Question: Is there a way to save all unsaved documents (files with the '*' in the VS editor tab) using DTE or something else in a VSIX command?

I'm creating a command that reads the current document's syntax tree, but I cannot access unsaved changes made to that document, so I wish to save all files open in the editor before running my code.
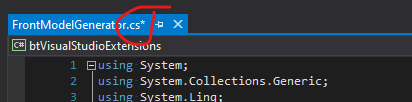
Answer: '''
DTE.ExecuteCommand("File.SaveAll");
'''
This will execute the Save All command, as if you executed it from GUI:
<URL>